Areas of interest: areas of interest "Wenzhou City Ou Hai District Eighth Kindergarten"
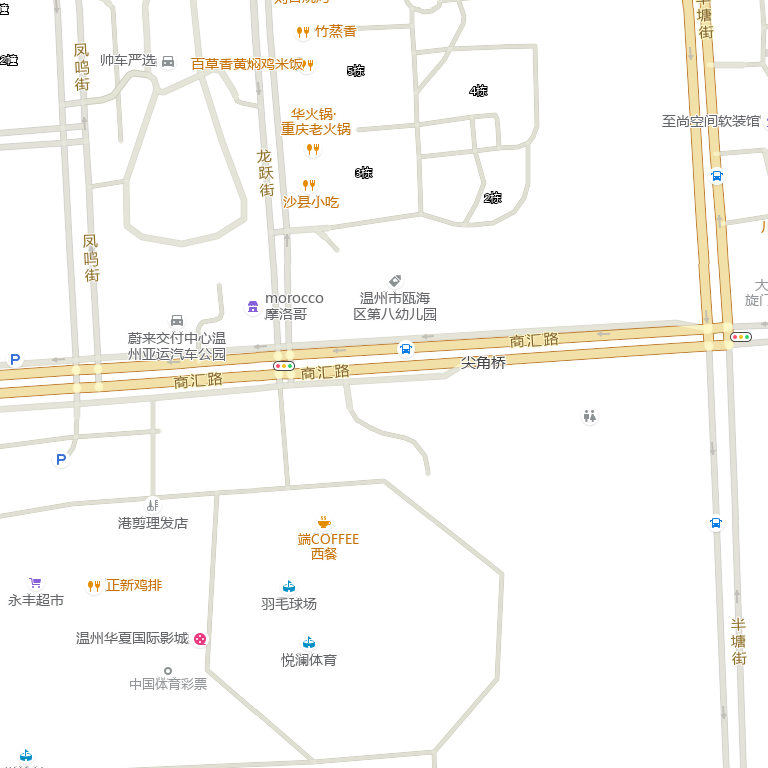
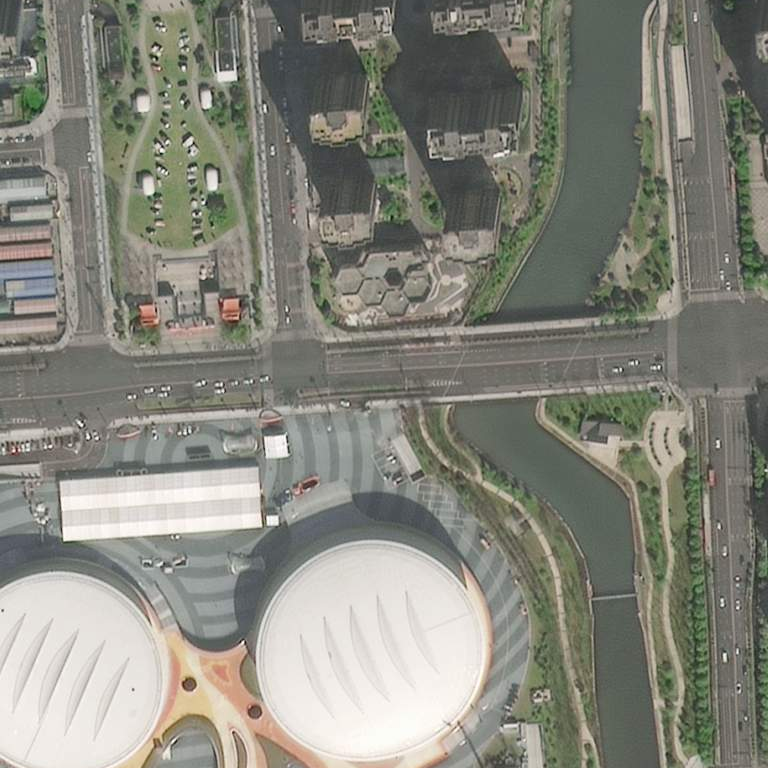